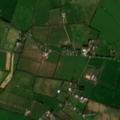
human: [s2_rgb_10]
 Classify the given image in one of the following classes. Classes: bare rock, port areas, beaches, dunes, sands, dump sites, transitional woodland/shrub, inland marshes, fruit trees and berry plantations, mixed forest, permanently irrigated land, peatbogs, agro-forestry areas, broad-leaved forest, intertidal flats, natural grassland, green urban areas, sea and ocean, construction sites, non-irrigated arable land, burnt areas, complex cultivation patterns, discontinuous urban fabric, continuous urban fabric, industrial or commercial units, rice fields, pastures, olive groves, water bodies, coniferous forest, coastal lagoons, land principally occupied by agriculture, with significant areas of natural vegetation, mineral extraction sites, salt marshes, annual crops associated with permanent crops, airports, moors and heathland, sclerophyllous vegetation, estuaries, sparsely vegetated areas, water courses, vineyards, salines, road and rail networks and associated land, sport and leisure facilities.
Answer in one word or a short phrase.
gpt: pastures